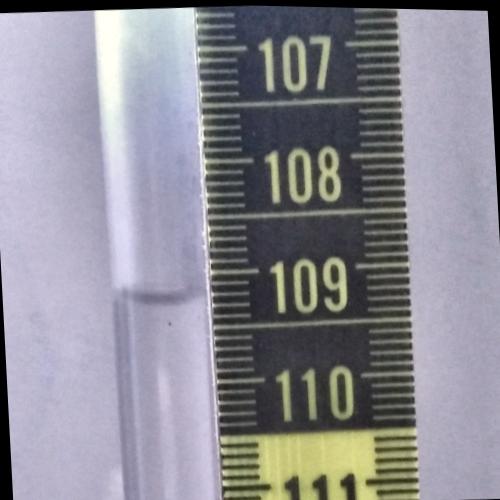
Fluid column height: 109.2 cm